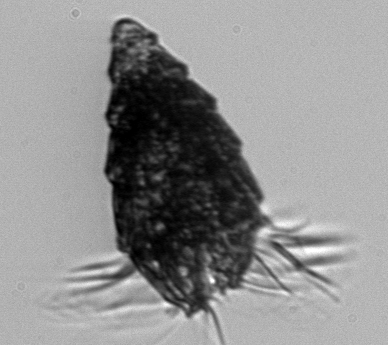
Label: Laboea_strobila